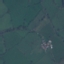
Land use / land cover: Pasture